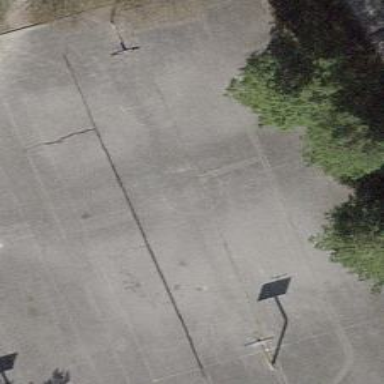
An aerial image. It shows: Basketball court in the leisure land pitch.